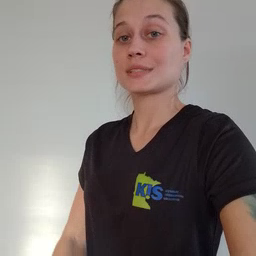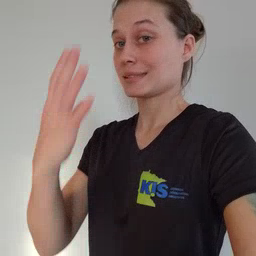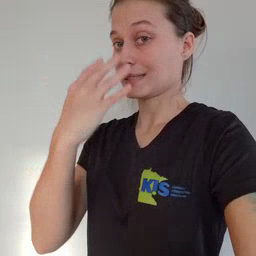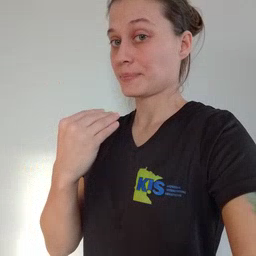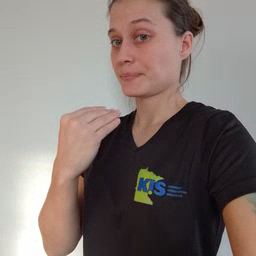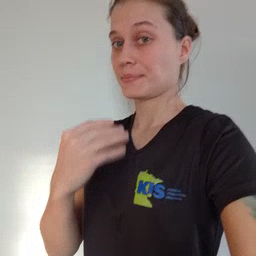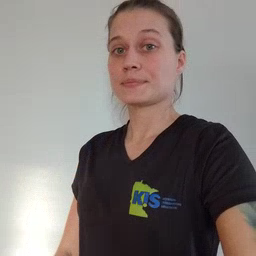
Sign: sleep